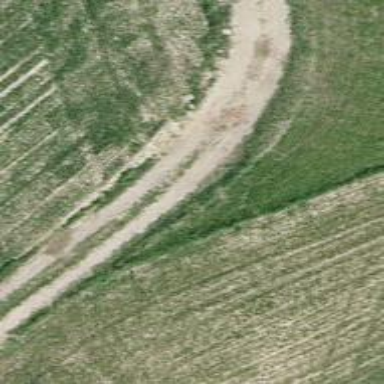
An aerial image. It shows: Excellent grass track with grade4 tracktype. The trail visibility is excellent.